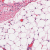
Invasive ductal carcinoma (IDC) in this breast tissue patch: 0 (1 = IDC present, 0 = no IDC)